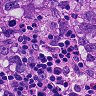
Metastatic tissue present: yes